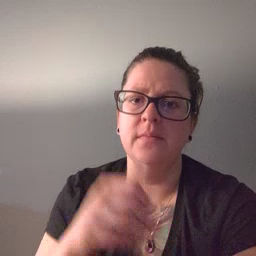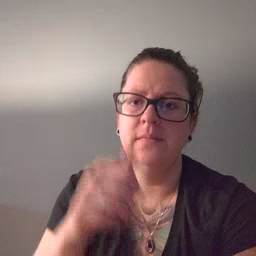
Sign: man